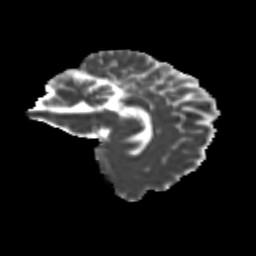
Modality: MD
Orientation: sagittal
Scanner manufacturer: siemens
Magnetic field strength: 3 T
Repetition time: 9.2 s
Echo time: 0.084 s